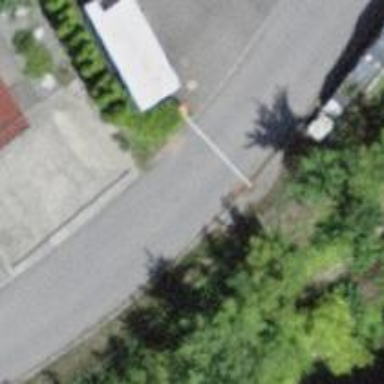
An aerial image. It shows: Lift gate barrier.